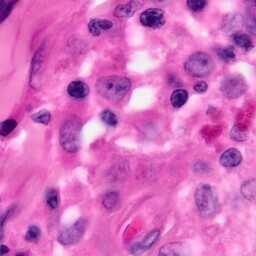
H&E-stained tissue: Pancreatic